Field crop: maize
Growth stage: 2
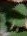
Species: chenopodium